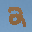
Label: 2